Field crop: maize
Growth stage: 1
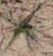
Species: salsola